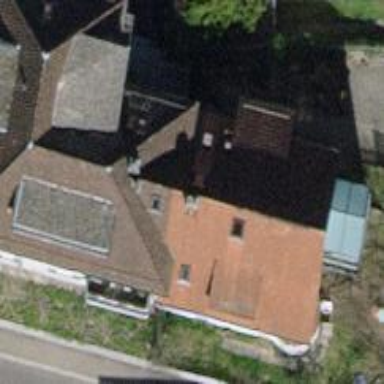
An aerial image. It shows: Hipped roof on apartment building.